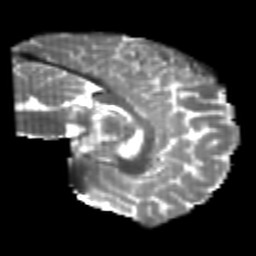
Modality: T2w
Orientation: sagittal
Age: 24
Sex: male
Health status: healthy
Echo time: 0.074 s